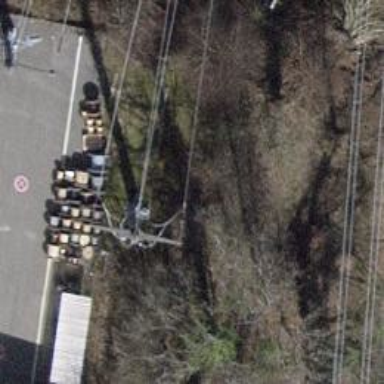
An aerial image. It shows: Power line with three cables.